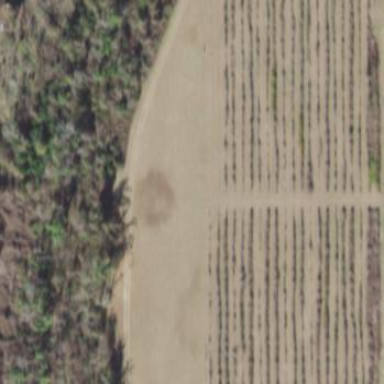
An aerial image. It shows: Plant nursery with trees.